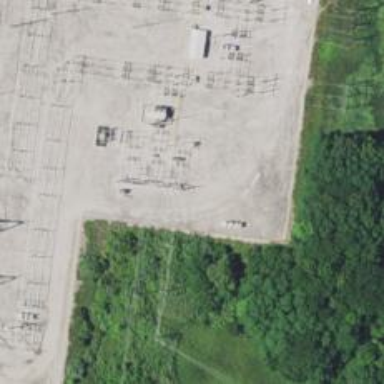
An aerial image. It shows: Switch used for power control.